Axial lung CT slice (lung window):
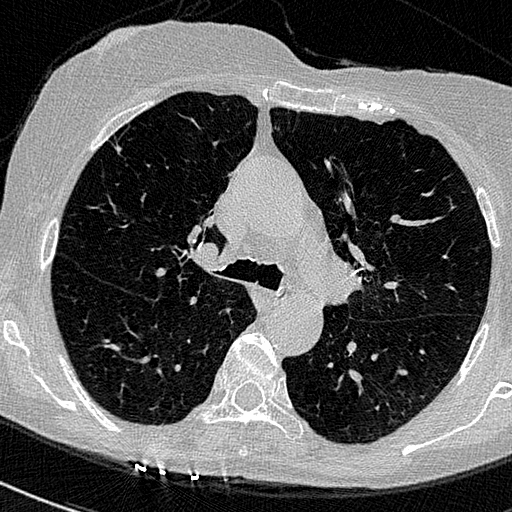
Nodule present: no